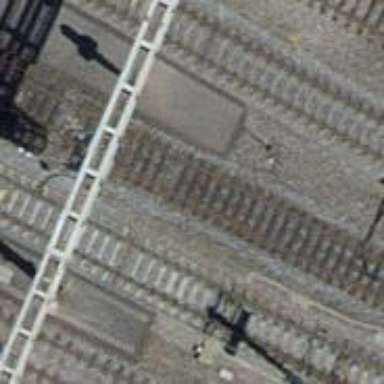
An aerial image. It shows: Railway signal.